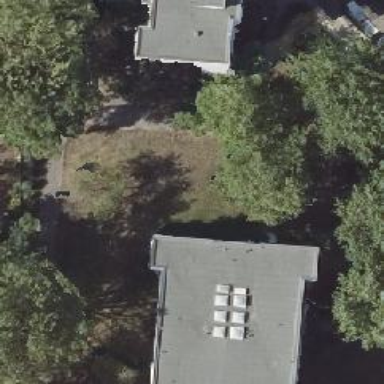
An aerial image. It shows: Flat-roofed residential building with tar paper roof. The building has white exterior color.